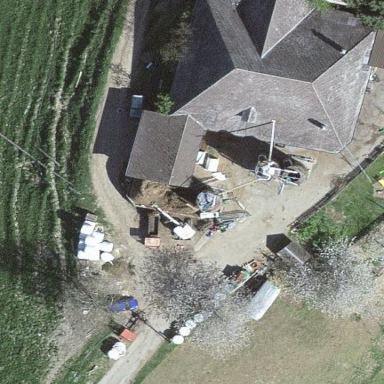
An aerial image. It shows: Rural barn.